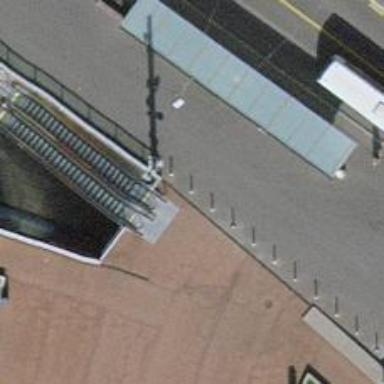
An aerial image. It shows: Bollard barrier.